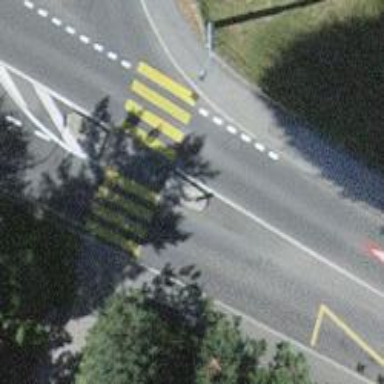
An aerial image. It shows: Uncontrolled zebra crossing with marked island on the road.